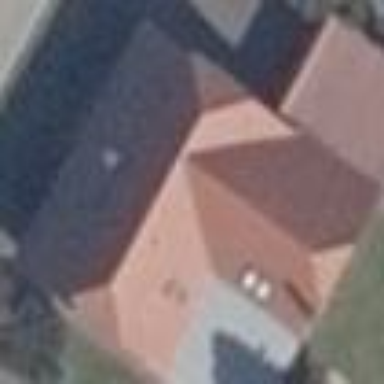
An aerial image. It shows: Building with brown gabled roof.